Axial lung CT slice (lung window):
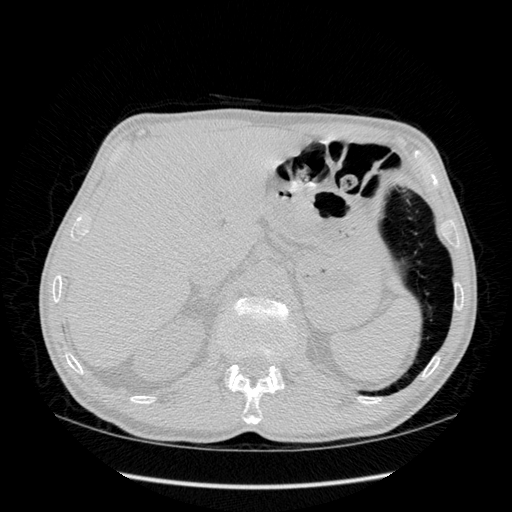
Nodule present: no